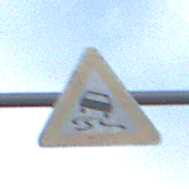
Verkehrszeichen: SchleuderOderRutschgefahr
Umgebung: Outdoor, Nature
Tageszeit: SunriseSunset
Wetter: PartlyCloudy
Licht: Natural
Jahreszeit: NotSpecified
Kontrast: MediumContrast